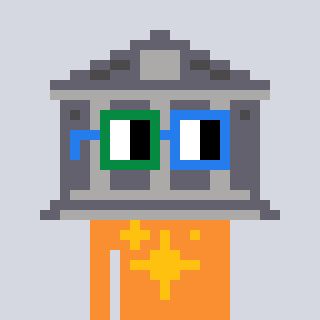
a pixel art character with square green and blue glasses, a bank-shaped head and a orange-colored body on a cool background